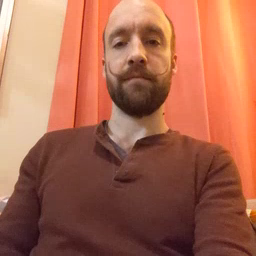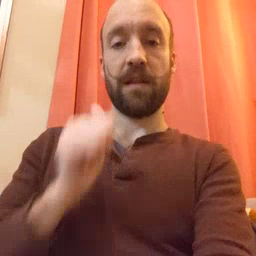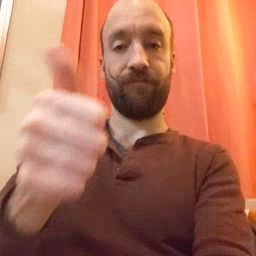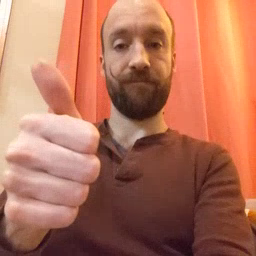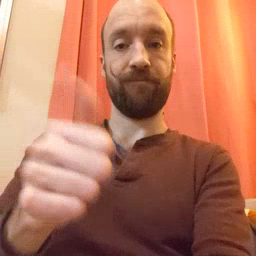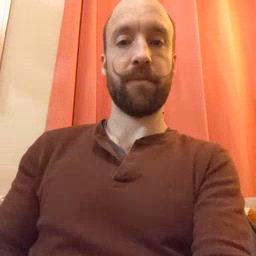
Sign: yourself